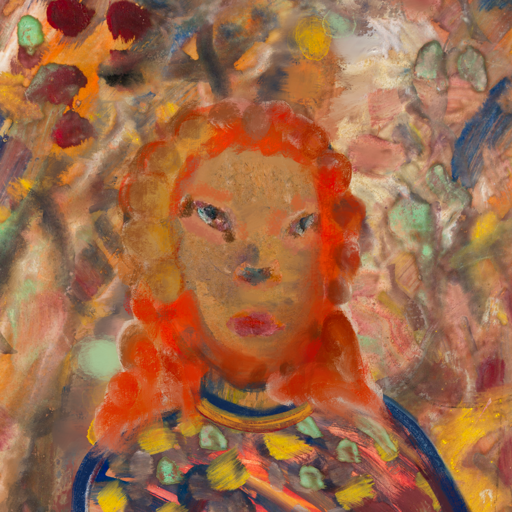
Background: Mother_And_Son_Mother, Head And Neck Front: In_The_Sun, Face Front: Boggyland, Bust: Mother_And_Son_Mother, Hair Front: Rupkatha, Head Accessory: Blank, Second Necklace: Blank, Necklace: Mother_And_Son_Son, Baby: Blank